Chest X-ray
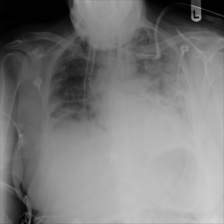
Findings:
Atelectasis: negative
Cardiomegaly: negative
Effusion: negative
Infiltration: negative
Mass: negative
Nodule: negative
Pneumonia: negative
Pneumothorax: negative
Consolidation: negative
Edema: negative
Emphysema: negative
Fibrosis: negative
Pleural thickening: negative
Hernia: negative